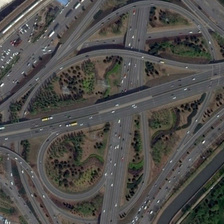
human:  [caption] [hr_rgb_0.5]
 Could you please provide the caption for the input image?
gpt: many green trees are near a viaduct .

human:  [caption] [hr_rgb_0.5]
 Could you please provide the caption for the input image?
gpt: many green trees are near a viaduct .

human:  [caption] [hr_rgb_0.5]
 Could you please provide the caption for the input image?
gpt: many green trees are near a viaduct .

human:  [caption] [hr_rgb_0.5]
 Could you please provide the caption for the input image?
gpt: many green trees are near a viaduct .

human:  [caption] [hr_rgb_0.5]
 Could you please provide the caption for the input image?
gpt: many green trees are near a viaduct .